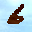
Label: 6